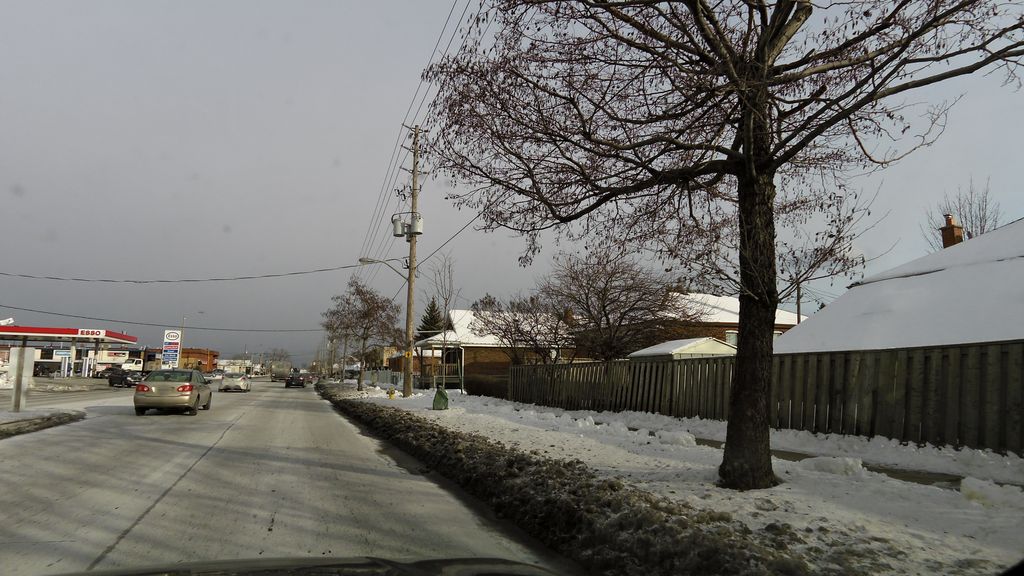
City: toronto